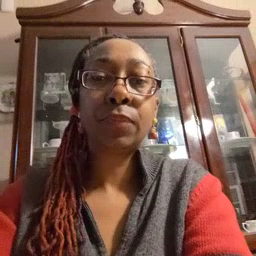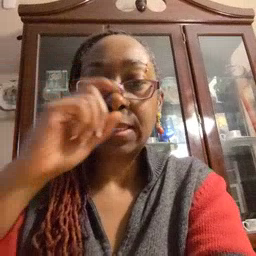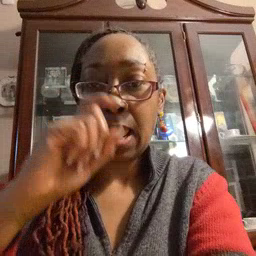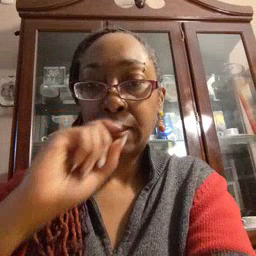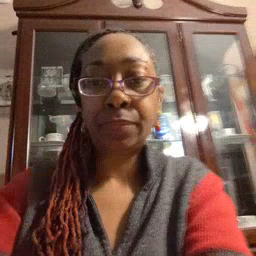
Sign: doll